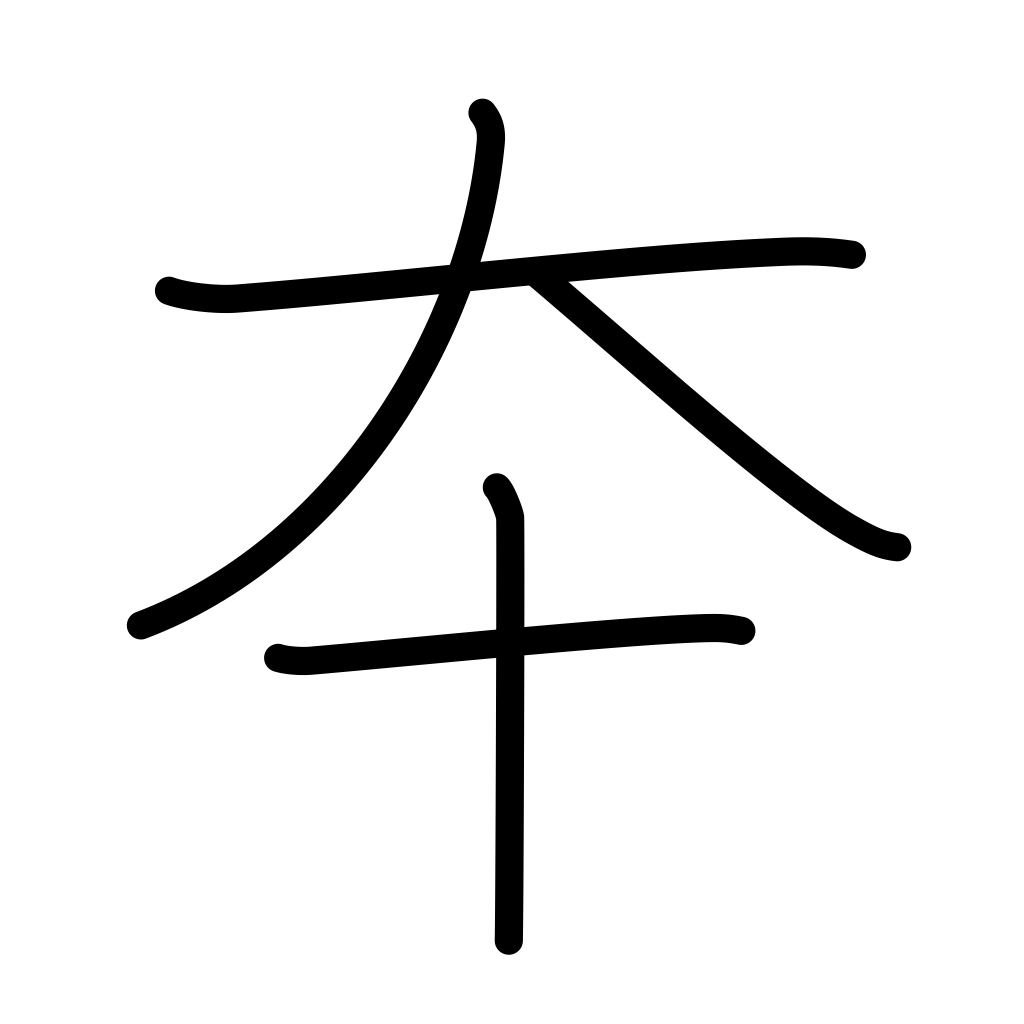
Meaning: advance quickly, to go back and forth, origin, source